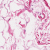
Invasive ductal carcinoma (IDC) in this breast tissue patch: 0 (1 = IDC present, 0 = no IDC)